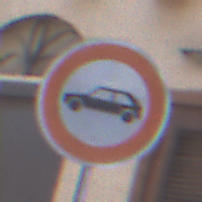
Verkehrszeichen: VerbotPersonenkraftwagen
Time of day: MorningAfternoon
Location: Outdoor (Urban)
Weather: PartlyCloudy
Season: NotSpecified
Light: Natural